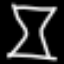
Label: hourglass